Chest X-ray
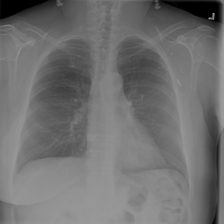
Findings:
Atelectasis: negative
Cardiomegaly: negative
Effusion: negative
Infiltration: negative
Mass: negative
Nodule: negative
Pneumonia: negative
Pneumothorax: negative
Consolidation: negative
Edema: negative
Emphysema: negative
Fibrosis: negative
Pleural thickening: negative
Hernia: negative